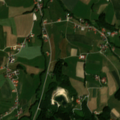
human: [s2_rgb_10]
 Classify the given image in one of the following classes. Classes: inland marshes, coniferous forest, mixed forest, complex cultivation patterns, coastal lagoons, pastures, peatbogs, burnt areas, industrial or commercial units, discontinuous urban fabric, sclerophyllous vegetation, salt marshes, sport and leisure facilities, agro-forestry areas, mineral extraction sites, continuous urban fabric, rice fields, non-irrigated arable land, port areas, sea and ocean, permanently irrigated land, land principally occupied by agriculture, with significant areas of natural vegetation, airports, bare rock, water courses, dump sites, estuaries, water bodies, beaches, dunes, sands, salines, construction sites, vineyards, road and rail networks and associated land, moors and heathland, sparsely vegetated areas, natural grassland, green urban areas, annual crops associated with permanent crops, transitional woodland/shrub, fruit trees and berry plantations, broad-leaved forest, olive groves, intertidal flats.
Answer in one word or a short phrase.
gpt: non-irrigated arable land, pastures, complex cultivation patterns, land principally occupied by agriculture, with significant areas of natural vegetation, coniferous forest